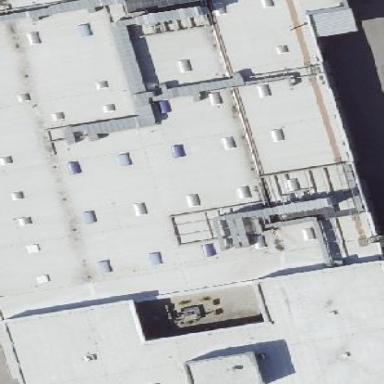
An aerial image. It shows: Industrial building.